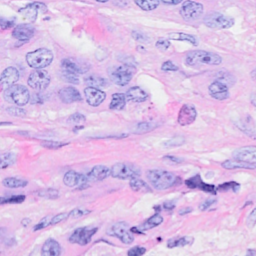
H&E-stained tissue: Breast